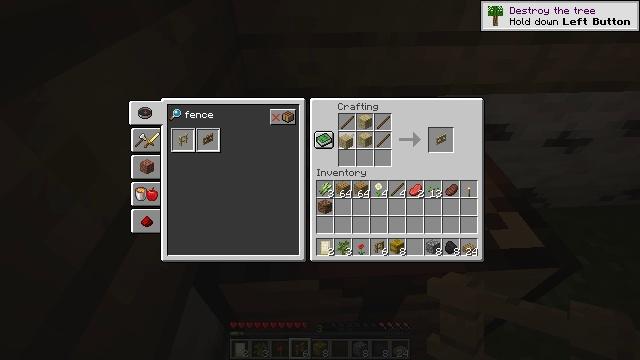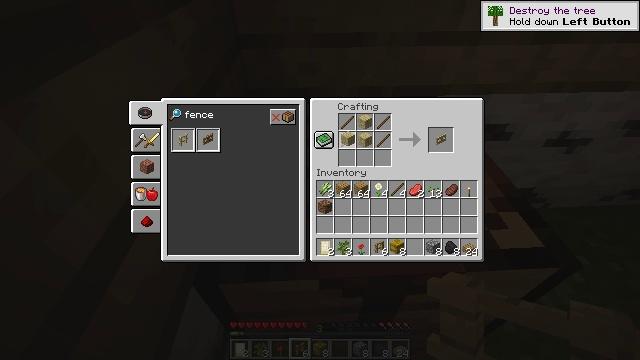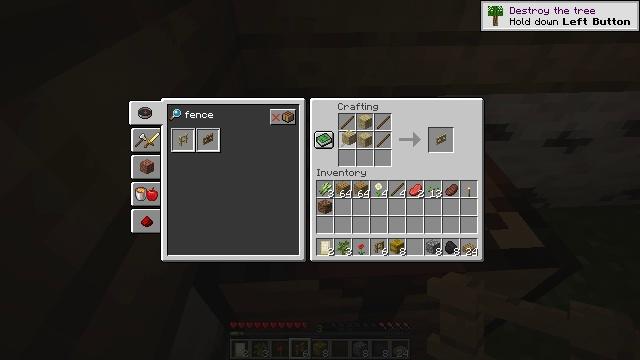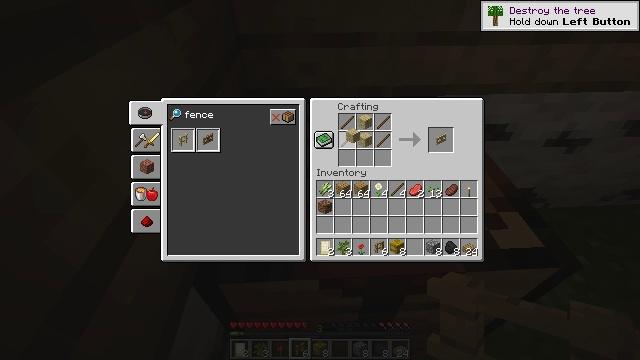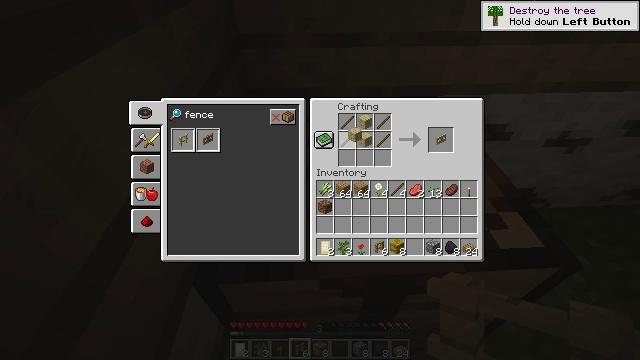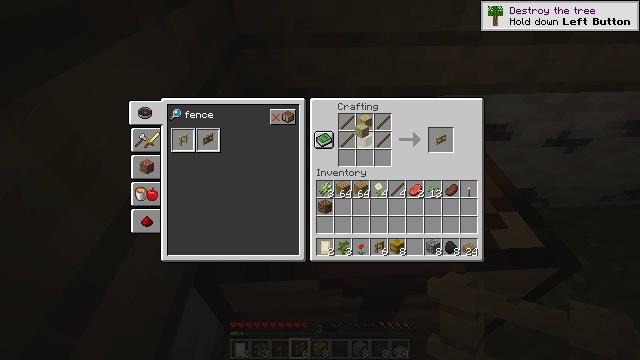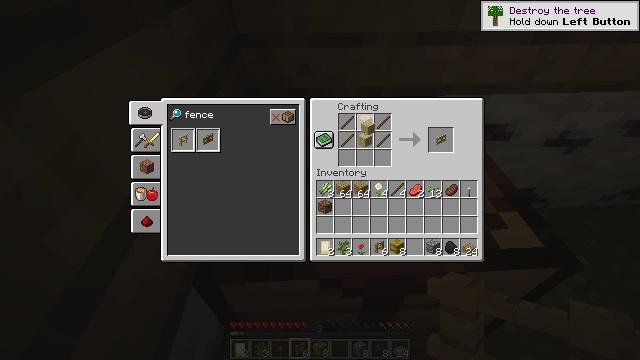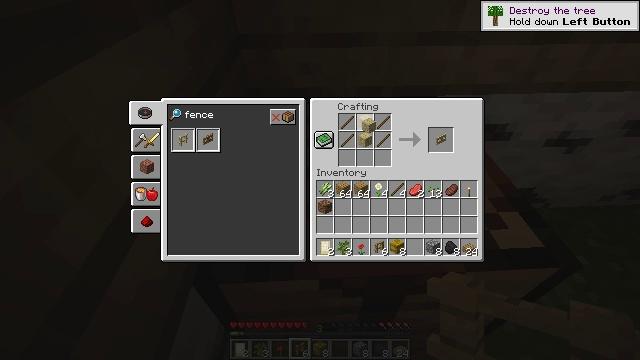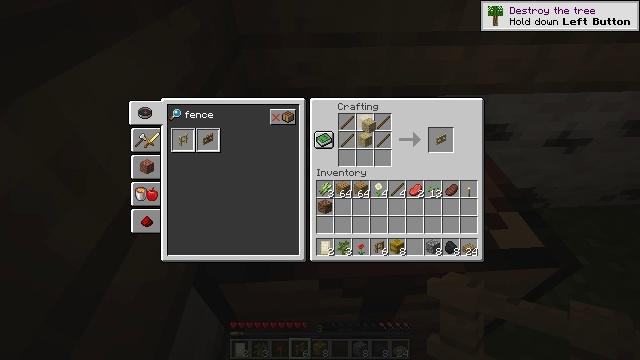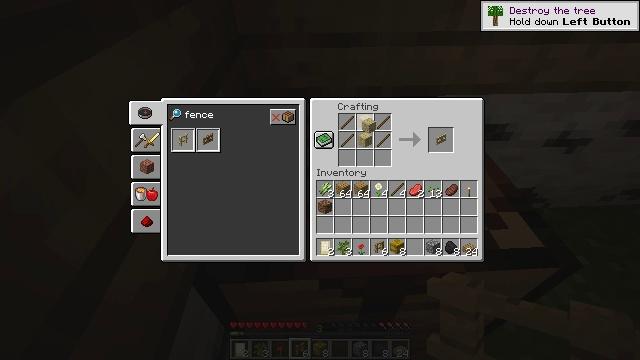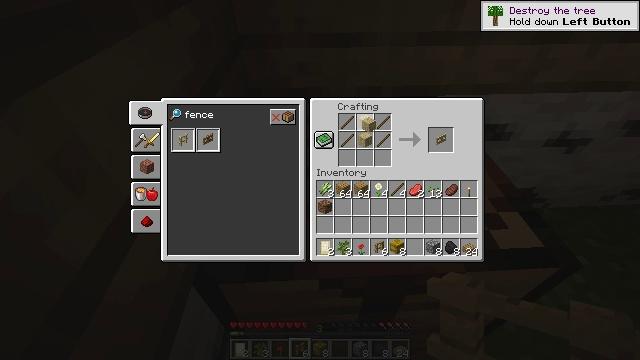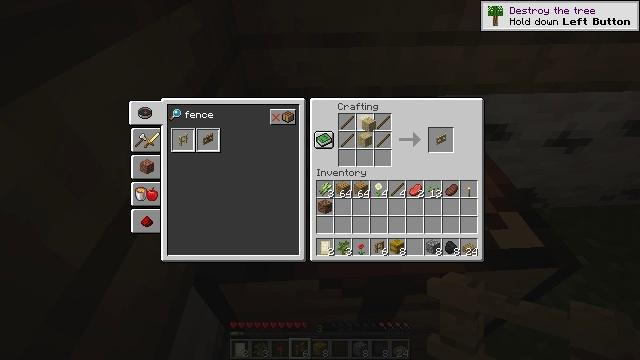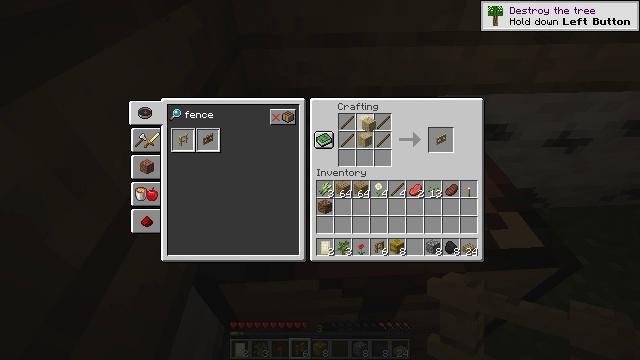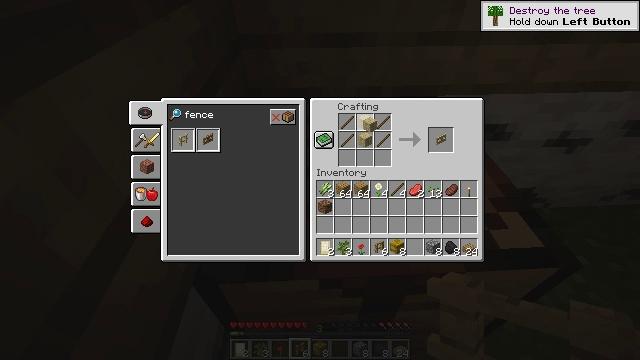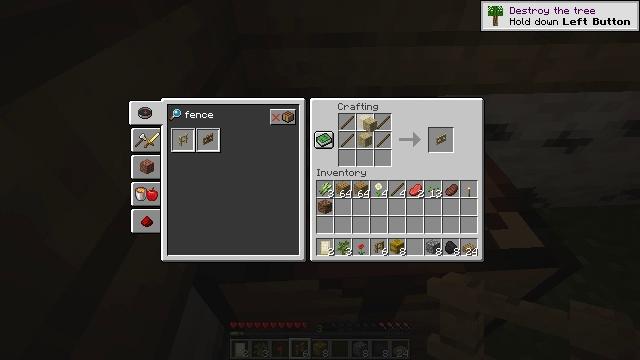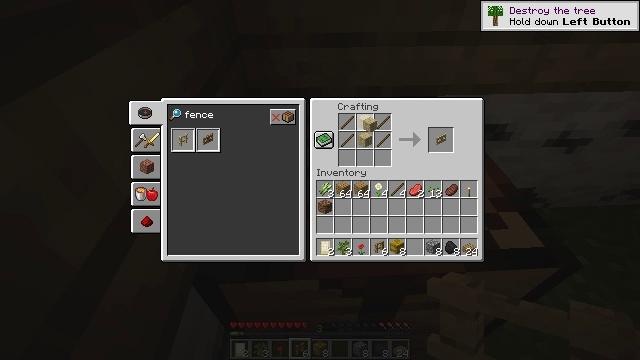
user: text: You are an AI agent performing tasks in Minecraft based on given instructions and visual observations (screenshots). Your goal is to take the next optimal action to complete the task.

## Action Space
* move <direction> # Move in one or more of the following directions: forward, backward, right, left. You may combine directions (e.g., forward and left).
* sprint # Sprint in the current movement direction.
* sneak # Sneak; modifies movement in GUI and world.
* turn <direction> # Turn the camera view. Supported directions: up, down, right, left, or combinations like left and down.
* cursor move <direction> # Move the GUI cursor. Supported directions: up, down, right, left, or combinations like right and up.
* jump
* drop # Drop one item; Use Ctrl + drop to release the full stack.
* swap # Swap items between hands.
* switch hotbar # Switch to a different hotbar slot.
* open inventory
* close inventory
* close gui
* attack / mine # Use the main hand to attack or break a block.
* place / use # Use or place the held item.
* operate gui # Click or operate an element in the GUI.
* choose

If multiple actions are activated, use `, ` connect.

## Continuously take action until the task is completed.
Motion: motion action
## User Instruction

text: Use birch planks and sticks to craft a birch fence gate.
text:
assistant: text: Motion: no_op
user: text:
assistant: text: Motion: no_op
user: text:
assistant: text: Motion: no_op
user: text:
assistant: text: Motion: no_op
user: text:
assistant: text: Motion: cursor move right
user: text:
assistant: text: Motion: no_op
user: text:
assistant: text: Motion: no_op
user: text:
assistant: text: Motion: no_op
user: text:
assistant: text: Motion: no_op
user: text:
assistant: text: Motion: no_op
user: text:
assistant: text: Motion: no_op
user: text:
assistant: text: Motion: no_op
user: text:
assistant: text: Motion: no_op
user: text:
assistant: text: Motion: no_op
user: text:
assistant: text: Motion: no_op
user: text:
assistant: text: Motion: no_op
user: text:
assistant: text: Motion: choose
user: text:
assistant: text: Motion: choose
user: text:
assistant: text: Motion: choose
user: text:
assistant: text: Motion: no_op
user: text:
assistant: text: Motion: cursor move down
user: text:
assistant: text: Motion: no_op
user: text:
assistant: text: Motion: no_op
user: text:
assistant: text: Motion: no_op
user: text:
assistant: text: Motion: no_op
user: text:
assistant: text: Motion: no_op
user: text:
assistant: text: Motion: no_op
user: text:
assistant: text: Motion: no_op
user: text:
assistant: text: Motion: choose
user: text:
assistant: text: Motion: choose